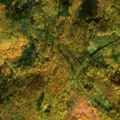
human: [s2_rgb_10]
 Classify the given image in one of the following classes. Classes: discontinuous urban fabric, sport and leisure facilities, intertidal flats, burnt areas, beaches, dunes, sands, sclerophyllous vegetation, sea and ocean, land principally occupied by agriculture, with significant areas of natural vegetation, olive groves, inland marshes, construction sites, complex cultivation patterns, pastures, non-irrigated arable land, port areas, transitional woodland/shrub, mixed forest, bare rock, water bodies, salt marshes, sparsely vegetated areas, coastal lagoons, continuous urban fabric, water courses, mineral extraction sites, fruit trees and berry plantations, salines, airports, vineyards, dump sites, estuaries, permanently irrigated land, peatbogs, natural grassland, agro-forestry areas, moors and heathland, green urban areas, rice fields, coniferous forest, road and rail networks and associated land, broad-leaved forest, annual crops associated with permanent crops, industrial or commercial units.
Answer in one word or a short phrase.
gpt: broad-leaved forest, mixed forest